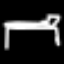
Label: bed